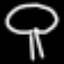
Label: mushroom